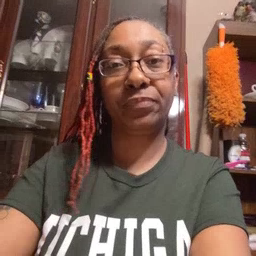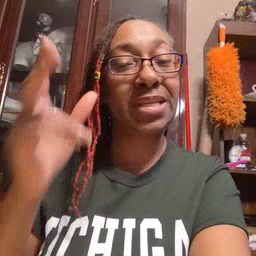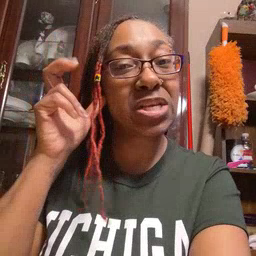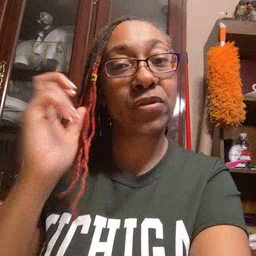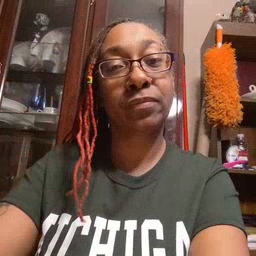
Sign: hear